Field crop: maize
Growth stage: 2
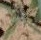
Species: atriplex